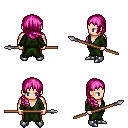
a pixel art fantasy rpg character, male body template, human, light skin, green robe, red pants, pink right-swept hairstyle, metal boots, spear, four views (front, back, left, right), 2x2 character sprite sheet, small pixel art, hard edges, no anti-aliasing